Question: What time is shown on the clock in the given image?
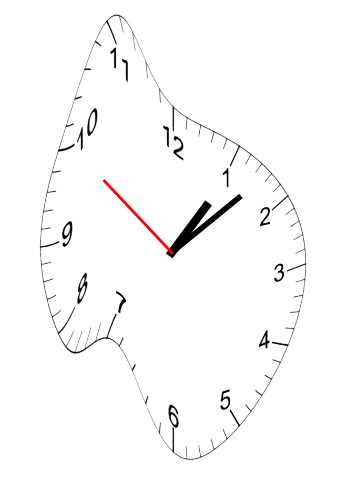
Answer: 01:07:50